Question: I have an image. Let's say it's this image:

It doesn't have to be this image, but for my current purposes... It's (sadly for my sanity) this image.
I want to detect when this image is on screen... but not just this image, I want to detect all of the different 90 degree increment rotations.
What is the most appropriate (in the sense of code and of resource economy) way of doing this through the facilities available via Sikuli IDE (v 1.0.1, Ubuntu)?
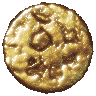
Answer: It doesn't seem to be available with current Sikuli features. You can find a similar question <URL>, on Sikuli Launchpad.
You can use an external image processor like ImageMagic, to rotate your captured pictures and save them as samples that you can use in an 'exists()' loop.